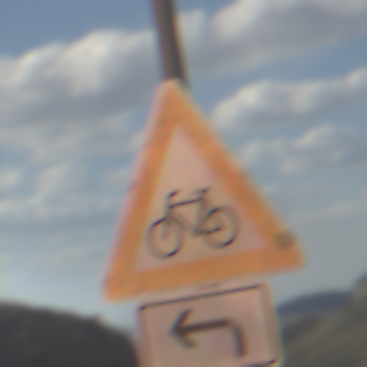
Verkehrszeichen: RadverkehrRechts
Zusatzzeichen unten: RichtungsangabeDurchPfeile2
Umgebung: Outdoor, Nature
Tageszeit: Midday
Wetter: PartlyCloudy
Licht: Natural
Jahreszeit: NotSpecified
Kontrast: LowContrast